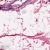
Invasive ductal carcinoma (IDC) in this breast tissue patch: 0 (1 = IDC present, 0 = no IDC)